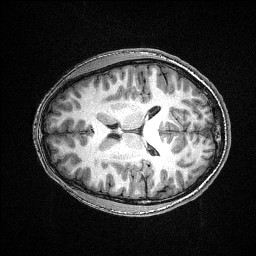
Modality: T1w
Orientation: axial
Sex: male
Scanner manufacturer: siemens
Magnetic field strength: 3 T
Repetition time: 2.3 s
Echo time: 0.00336 s